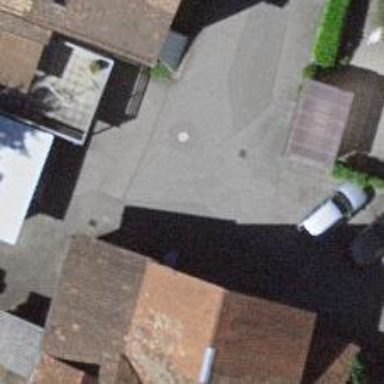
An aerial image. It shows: Alley classified as service road.